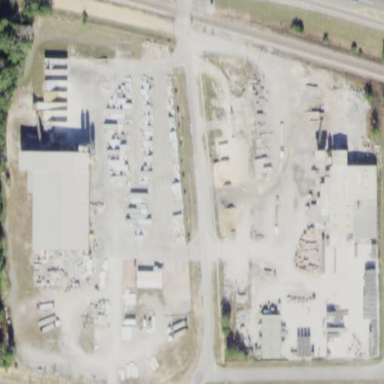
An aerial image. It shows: Industrial area with concrete surfaces.